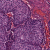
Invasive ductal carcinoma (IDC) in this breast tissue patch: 1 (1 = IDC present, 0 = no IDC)